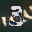
Label: 3